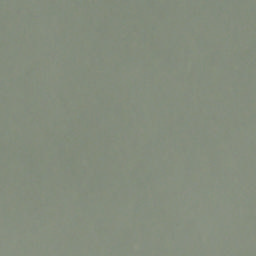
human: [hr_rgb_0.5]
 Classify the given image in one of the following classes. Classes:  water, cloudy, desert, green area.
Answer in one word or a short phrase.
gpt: cloudy